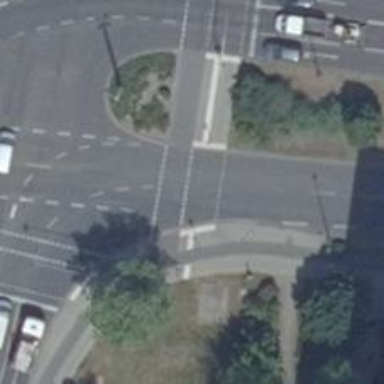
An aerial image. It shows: Traffic signal crossing.